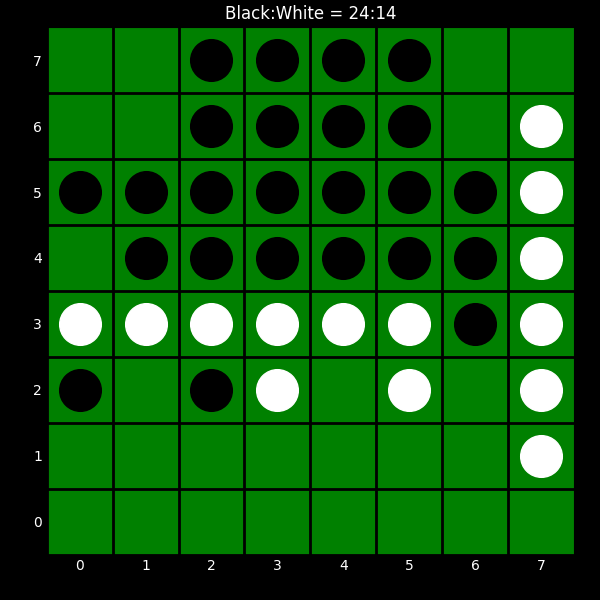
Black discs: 24
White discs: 14